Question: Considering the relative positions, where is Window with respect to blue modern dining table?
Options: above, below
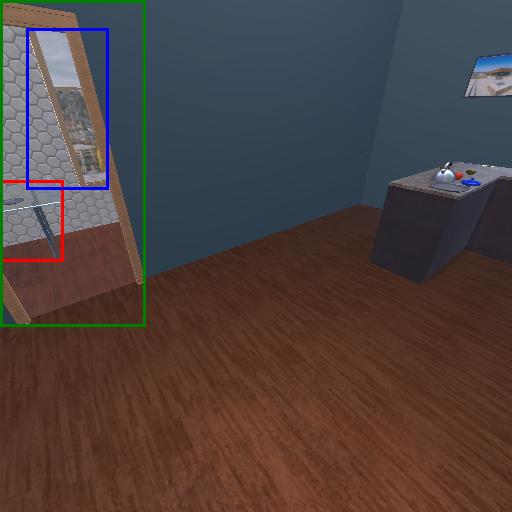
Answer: above